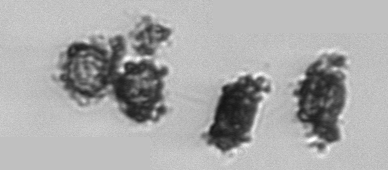
Label: Thalassiosira_TAG_external_detritus